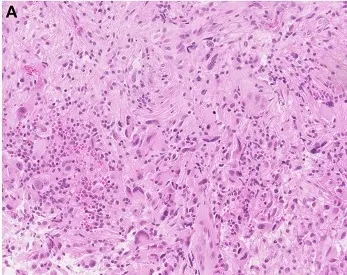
Astrocytic glial cell population with grouped ganglion cells, marked in hematoxylin-Eosin-Saffron staining (original magnification X18).
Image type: pathology (h&e)